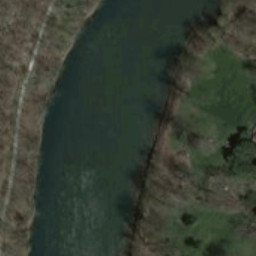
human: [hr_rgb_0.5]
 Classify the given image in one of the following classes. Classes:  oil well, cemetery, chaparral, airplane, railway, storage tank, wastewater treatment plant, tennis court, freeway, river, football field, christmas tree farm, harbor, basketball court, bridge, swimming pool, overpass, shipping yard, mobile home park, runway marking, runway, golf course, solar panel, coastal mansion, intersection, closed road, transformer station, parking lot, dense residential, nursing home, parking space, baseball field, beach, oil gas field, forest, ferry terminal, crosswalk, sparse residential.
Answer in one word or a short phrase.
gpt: river